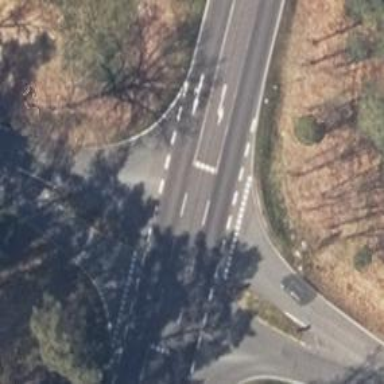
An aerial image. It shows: Primary road with asphalt surface.